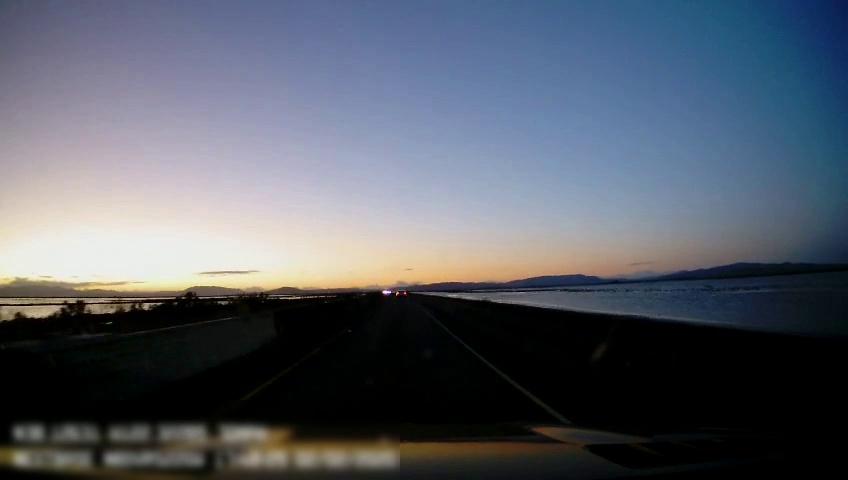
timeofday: Dusk/Dawn/Twilight
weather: Sunny
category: Drivable Space
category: Vehicles | Car
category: Lanes | Current Lane
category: Lanes | Current Lane